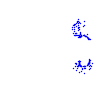
Particle: proton